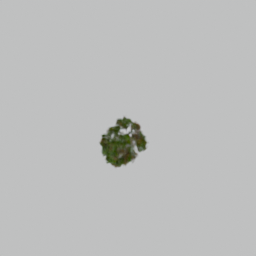
Label: nature